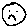
Label: smiley face